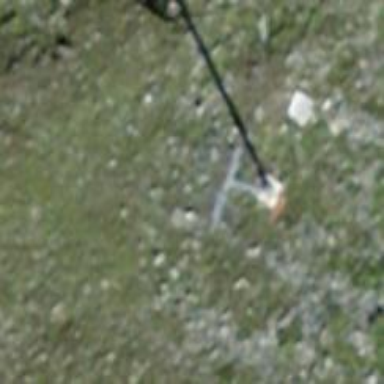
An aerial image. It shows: Pylon used for aerialway.